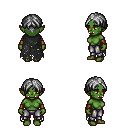
a pixel art fantasy rpg character, female body template, orc, green skin, black tattered cape, metal pants, gray parted hairstyle, cloth bracers, four views (front, back, left, right), 2x2 character sprite sheet, small pixel art, hard edges, no anti-aliasing